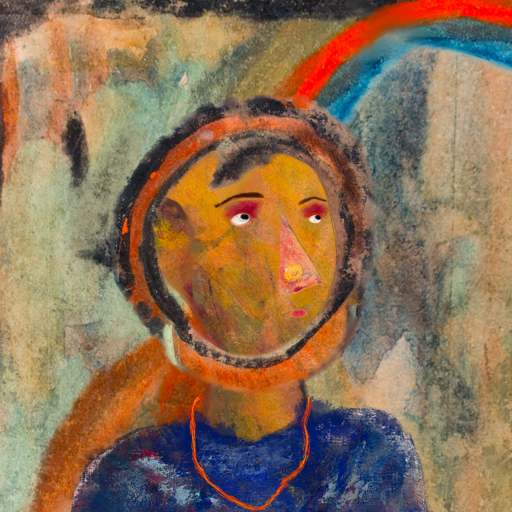
Background: Childish, Head And Neck Side: Gypsy_Mother, Face Side: Irani, Bust: Irani, Hair Side: Childish, Head Accessory: Blank, Second Necklace: Gypsy_Mother_2, Necklace: Blank, Baby: Blank